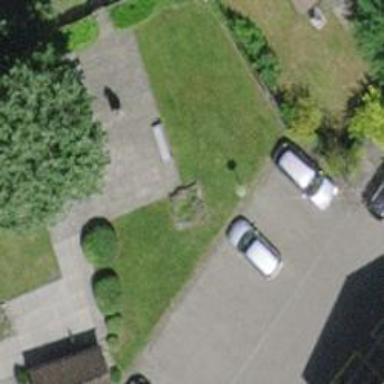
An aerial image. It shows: Bench for seating.